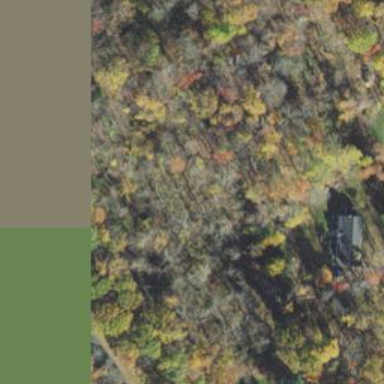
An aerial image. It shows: Existing Preserved Open Space in woodland area.